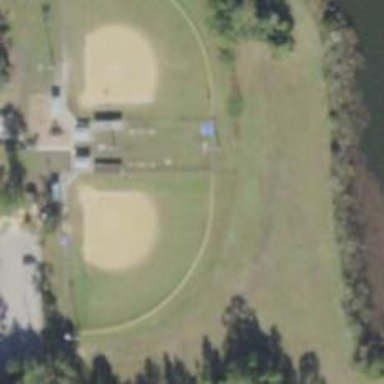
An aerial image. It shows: Baseball pitch enclosed by fence.